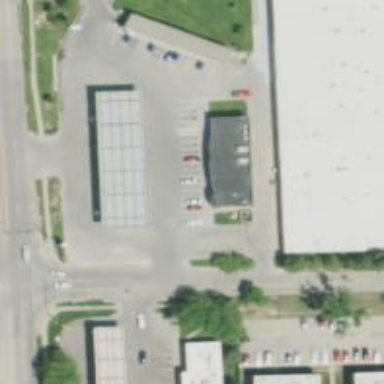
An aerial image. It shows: Convenience shop.